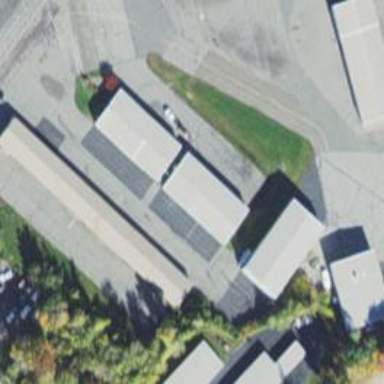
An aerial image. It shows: Hangar building.